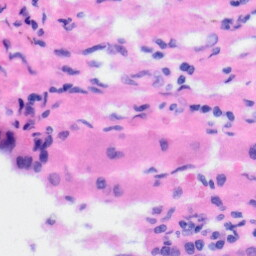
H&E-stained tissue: Liver